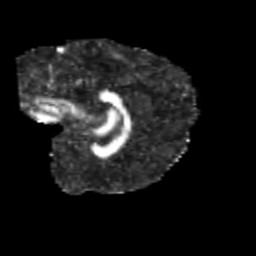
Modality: FA
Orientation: sagittal
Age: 9
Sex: female
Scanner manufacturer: siemens
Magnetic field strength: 3 T
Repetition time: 3.8 s
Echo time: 0.07 s